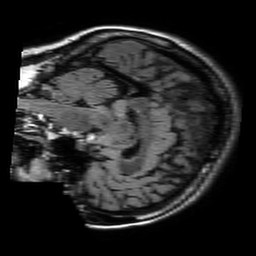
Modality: FLAIR
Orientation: sagittal
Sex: female
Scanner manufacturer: philips
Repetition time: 11 s
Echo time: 0.125 s